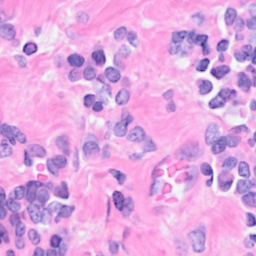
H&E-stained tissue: Breast